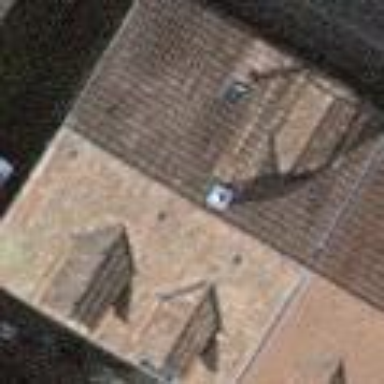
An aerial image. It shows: Residential building with gabled roof made of brown roof tiles.